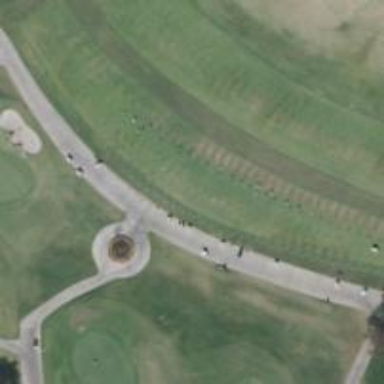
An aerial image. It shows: Grass area designated as golf tee.